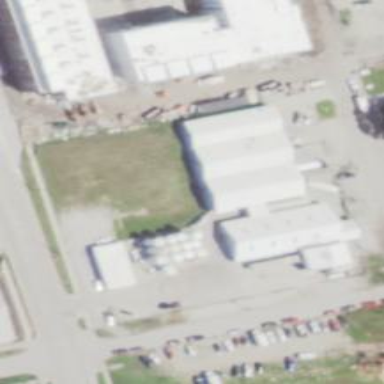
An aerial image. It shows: Industrial building.